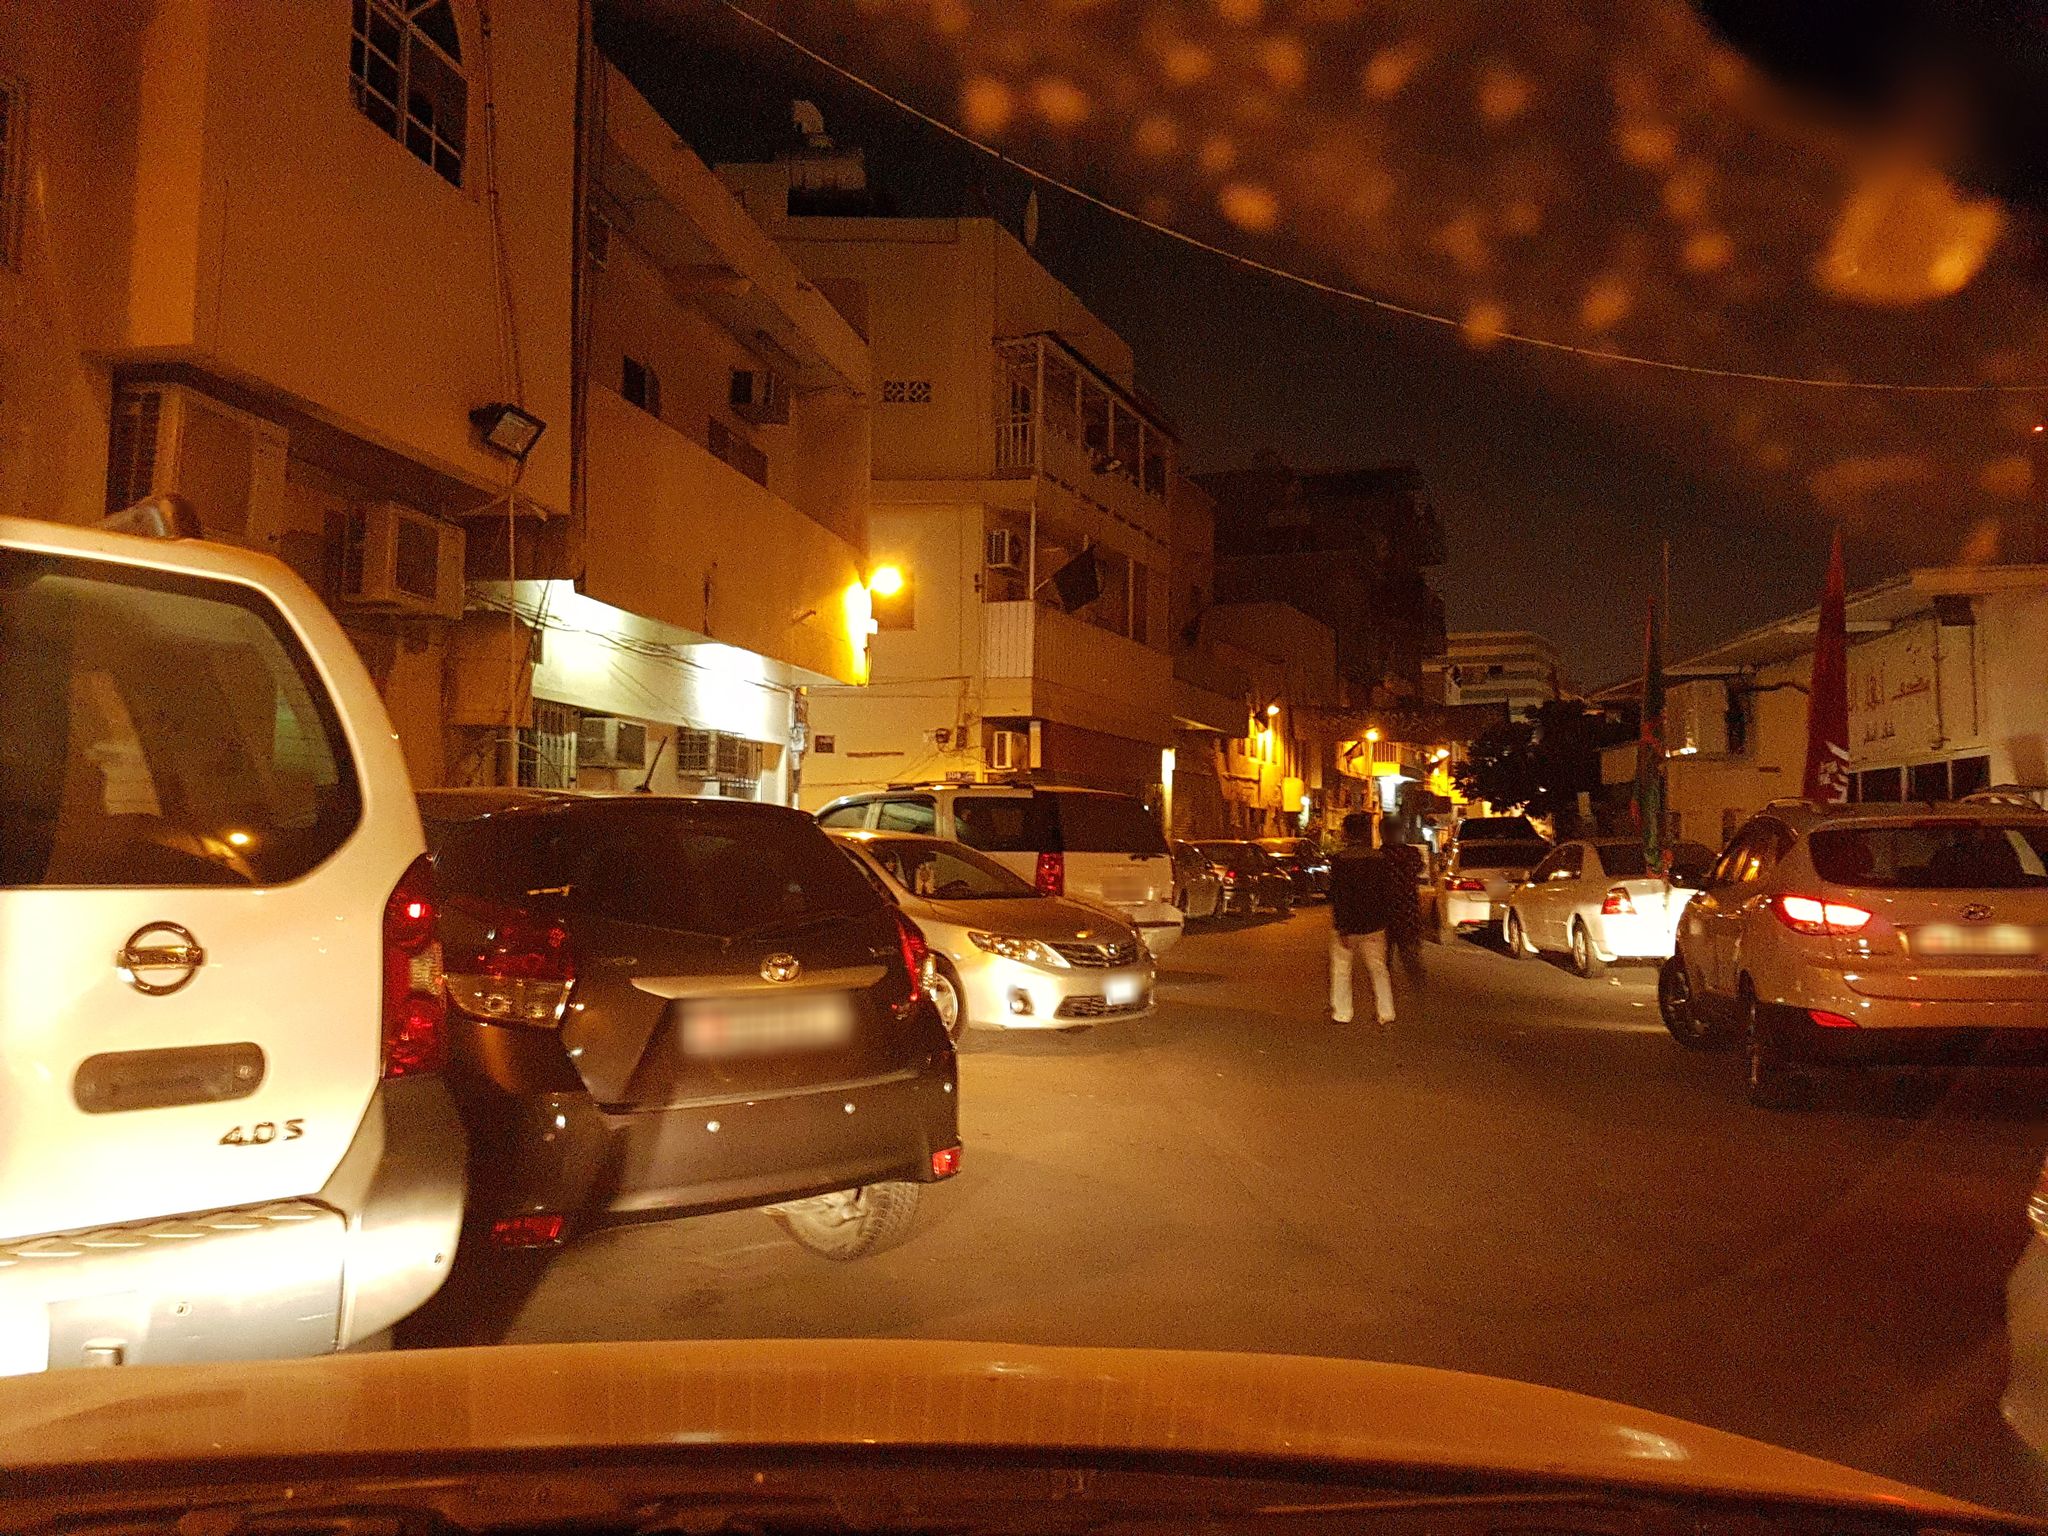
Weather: clear
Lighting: night
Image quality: slightly poor
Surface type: driving surface
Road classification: unclassified, path, residential
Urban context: urban centre
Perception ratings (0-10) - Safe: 1.73, Lively: 5.67, Beautiful: 3.84, Boring: 4.04, Depressing: 4.79, Wealthy: 8.02